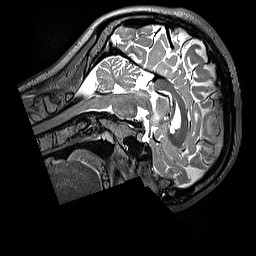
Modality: T2w
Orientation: sagittal
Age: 21
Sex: male
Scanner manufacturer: siemens
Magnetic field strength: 3 T
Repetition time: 3.2 s
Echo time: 0.408 s